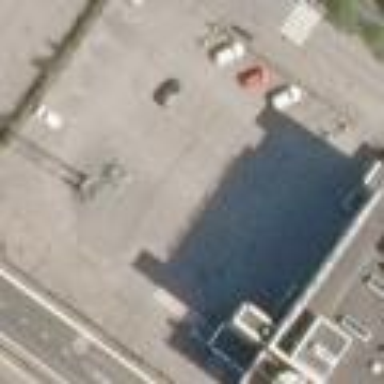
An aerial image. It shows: Parking area designated for customers.